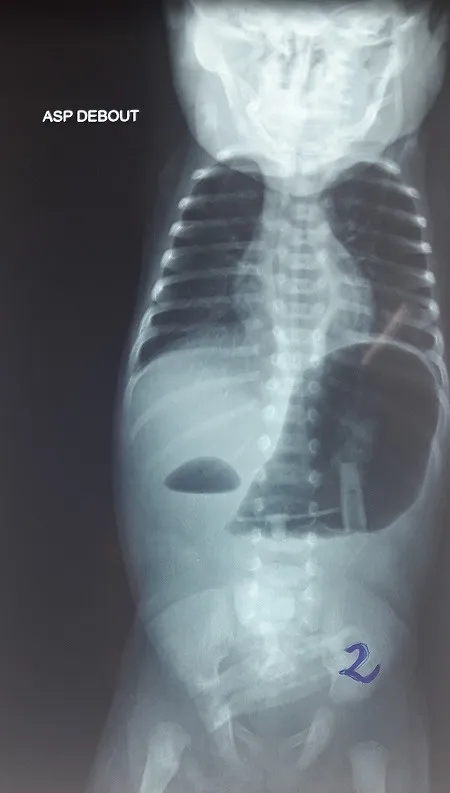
Double bubble sign.
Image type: radiology (x_ray)